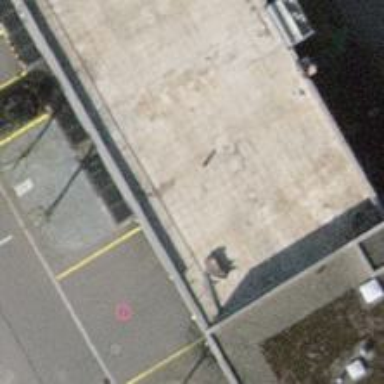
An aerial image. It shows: Parking entrance.